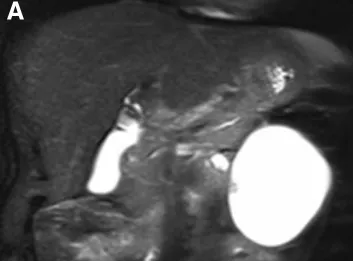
Abdominal MRI. T2 phase coronal section (A) illustrating a cystic structure measuring 6.9 x 6.6 cm in the left retroperitoneum with an area of nodularity medially.
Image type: radiology (mri)